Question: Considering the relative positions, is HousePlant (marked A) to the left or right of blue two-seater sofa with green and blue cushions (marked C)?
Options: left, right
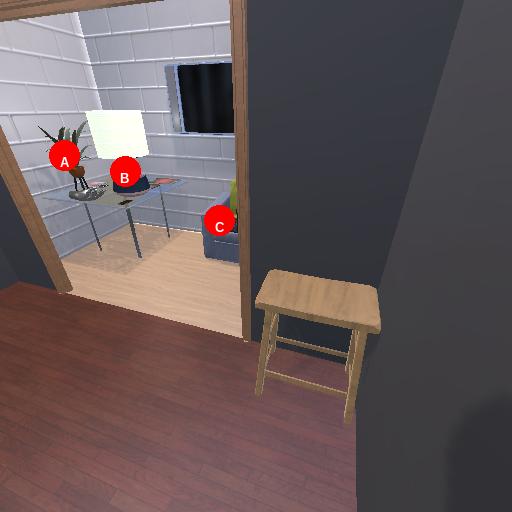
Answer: left